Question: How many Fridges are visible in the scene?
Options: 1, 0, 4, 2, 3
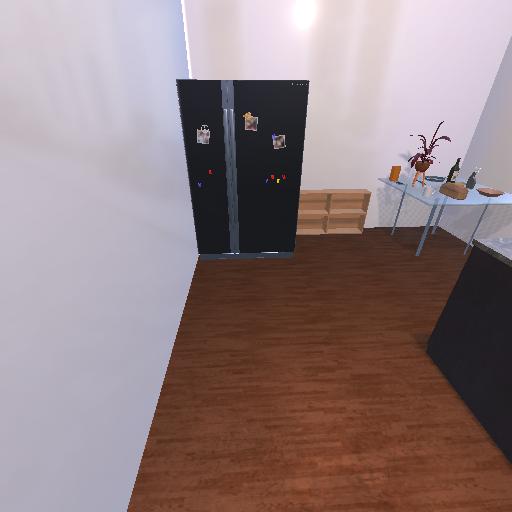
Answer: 1